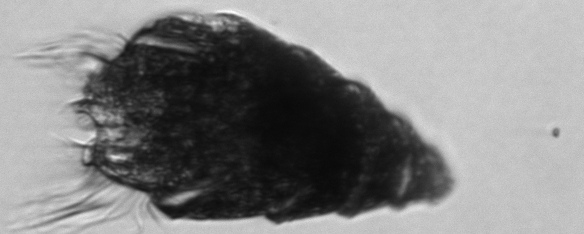
Label: Laboea_strobila